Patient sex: M
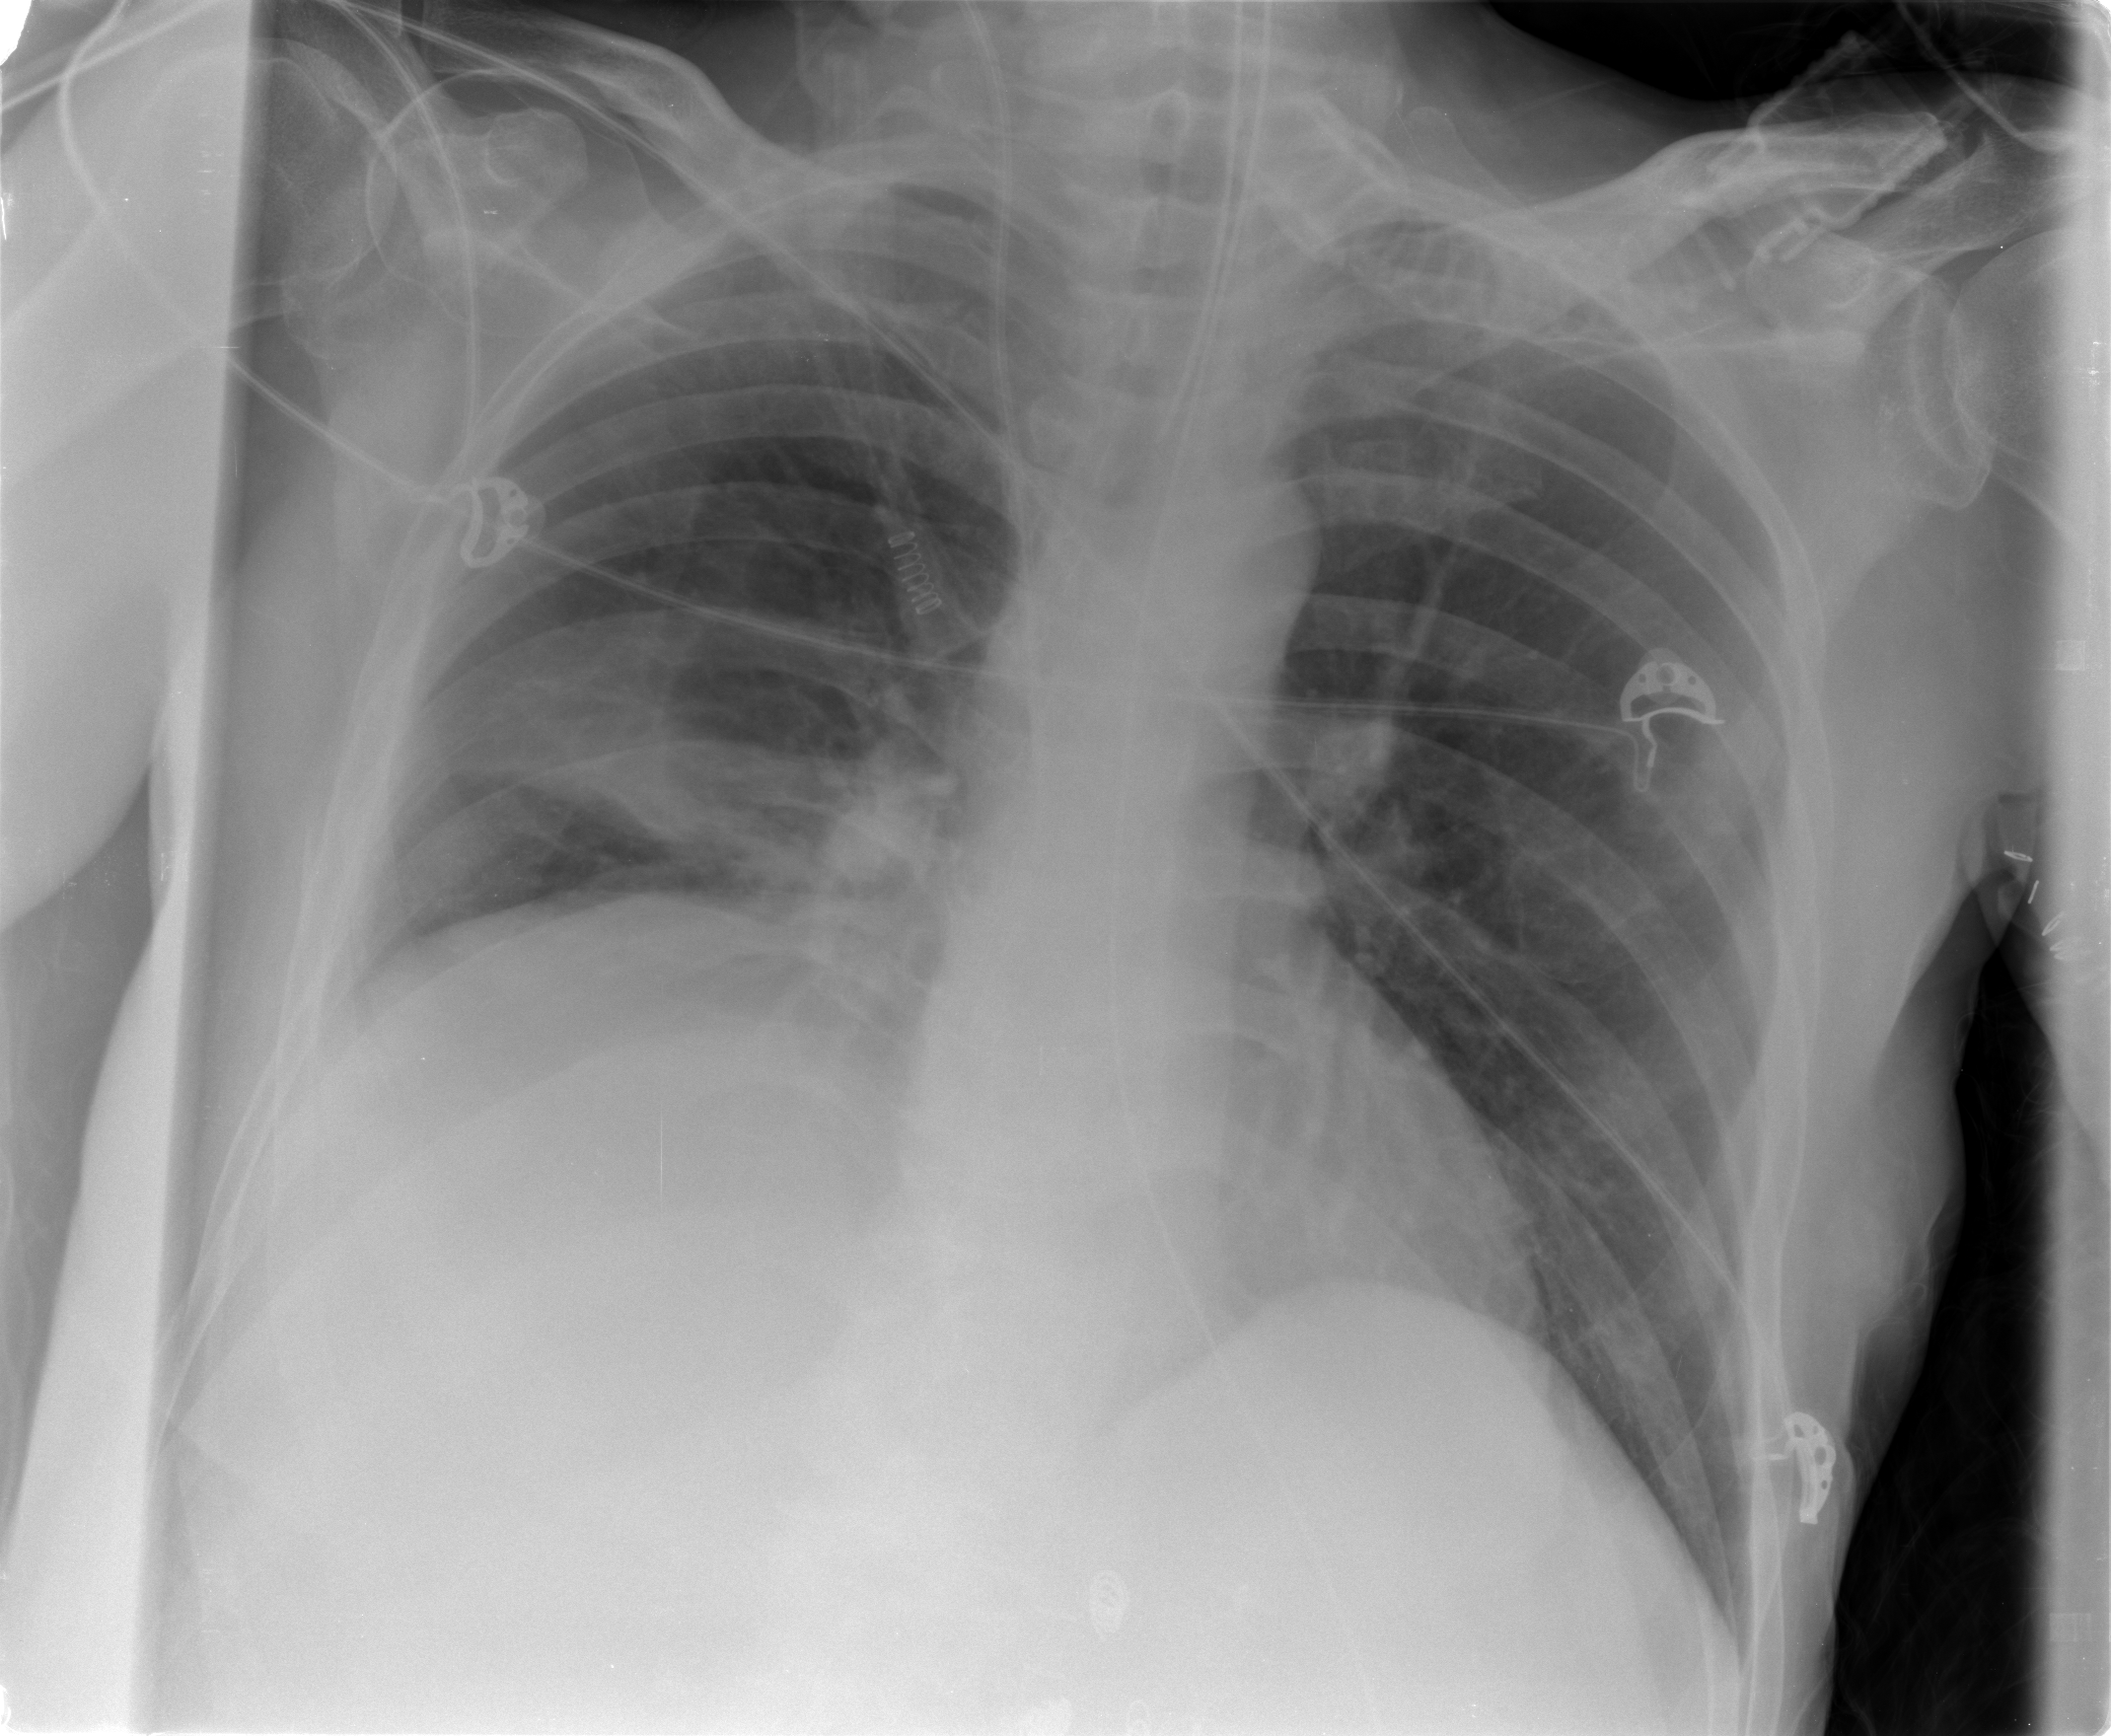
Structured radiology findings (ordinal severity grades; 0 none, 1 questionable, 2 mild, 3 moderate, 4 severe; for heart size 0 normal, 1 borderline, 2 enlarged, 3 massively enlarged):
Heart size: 0
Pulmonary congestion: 0
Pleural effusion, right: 2
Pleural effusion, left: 0
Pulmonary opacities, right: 0
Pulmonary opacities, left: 0
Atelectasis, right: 3
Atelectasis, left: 0